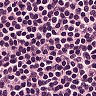
Metastatic tissue present: no